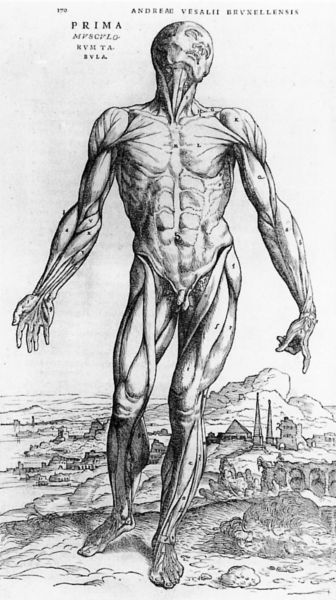
Titel: De Humani Corporis Fabrica
Künstler: Andrea Vesalius
Institution: Columbia University, Special Collections Section, Augustus C. Long Health Sciences Library
Schlagwörter: körper, mann, nackt, landschaft, stadt, finger, schwarz, weiss, zeichnung, gebäude, anatomie, mensch, stehen, hals, schrift, studie, grafik, muskeln, inschrift, geschlecht, wade, penis, torso, druck, text, medizin, skelett, menschlich, muskulatur, latein, sehnen, biologie, anatomisch, fasern, prima, humanmedizin